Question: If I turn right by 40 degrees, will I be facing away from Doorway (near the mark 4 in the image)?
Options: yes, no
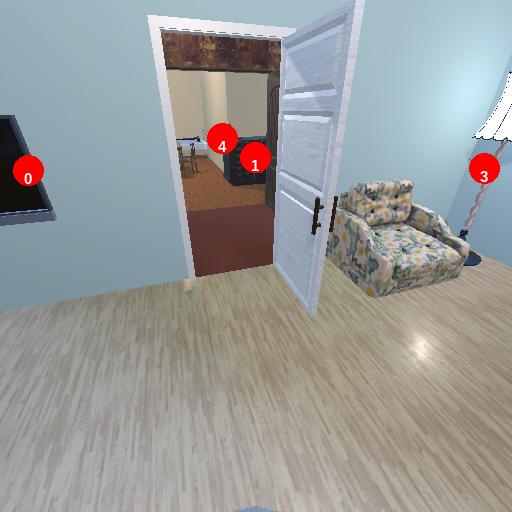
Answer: yes